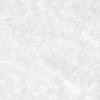
Label: no_change